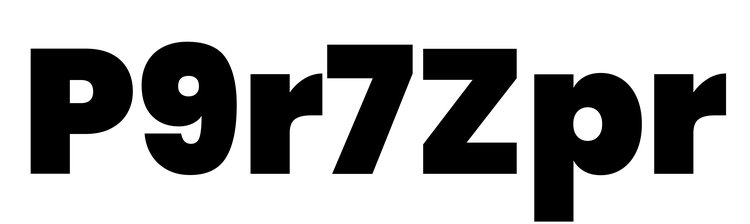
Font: Poppins-Black